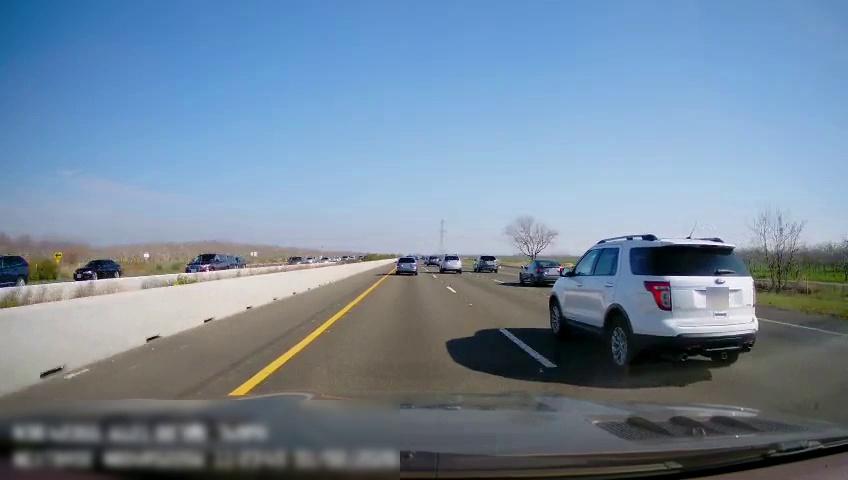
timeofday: Day
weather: Sunny
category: Drivable Space
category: Vehicles | Car
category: Vehicles | SUV
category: Vehicles | Car
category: Vehicles | SUV
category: Vehicles | SUV
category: Vehicles | Car
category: Vehicles | SUV
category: Vehicles | SUV
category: Vehicles | SUV
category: Vehicles | SUV
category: Lanes | Current Lane
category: Lanes | Current Lane
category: Lanes | Alternate Lane
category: Lanes | Alternate Lane